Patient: sex M, age 37
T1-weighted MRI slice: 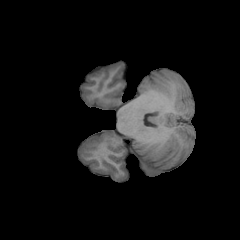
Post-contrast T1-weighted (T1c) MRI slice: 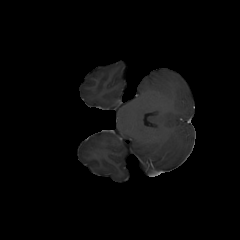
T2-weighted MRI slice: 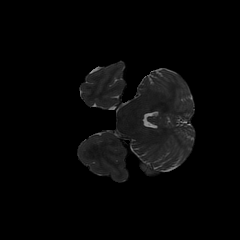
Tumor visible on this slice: no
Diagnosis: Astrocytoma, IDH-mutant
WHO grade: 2